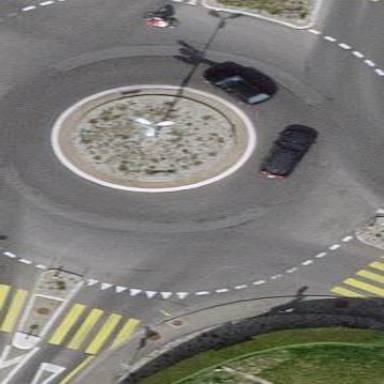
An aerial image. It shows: Tertiary road with asphalt surface leading to roundabout.